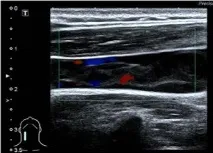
Ultrasound and flow chart of Patient #2 after ablation. (E) Thrombus flow diagram of the right internal jugular vein on the second day after ablation.
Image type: radiology (ultrasound)